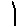
Label: line